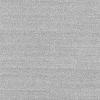
Atmospheric dust classification: dusty